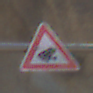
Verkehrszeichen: AmphibienwanderungLinks
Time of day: MorningAfternoon
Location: Outdoor (Nature)
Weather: Clear
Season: NotSpecified
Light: Natural